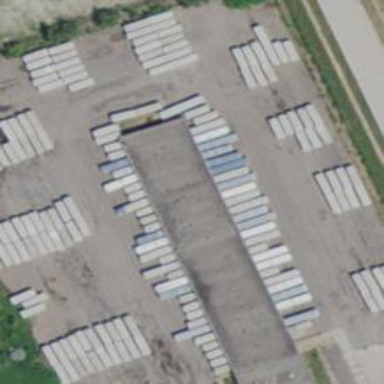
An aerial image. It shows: Industrial building.